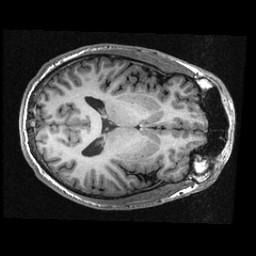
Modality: T1w
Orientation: axial
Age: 21
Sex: male